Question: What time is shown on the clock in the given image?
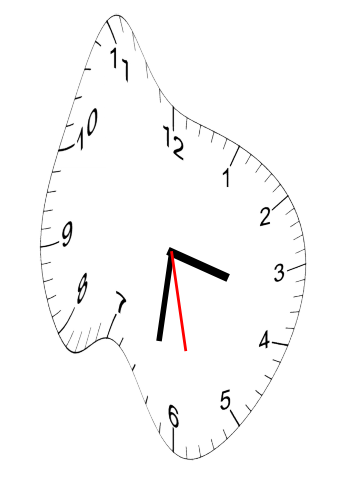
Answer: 03:31:28